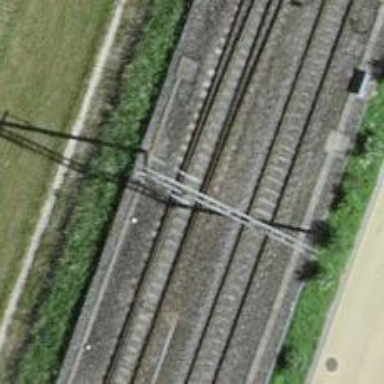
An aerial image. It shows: Railway switch.